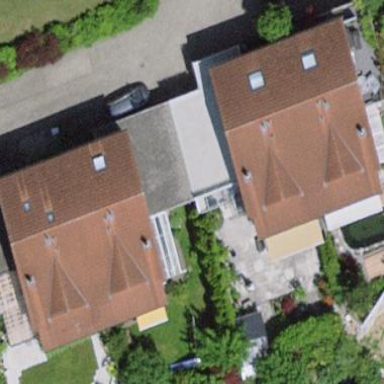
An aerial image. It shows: Group of garages.